Current action and preconditions to check: trajectory_clear

Your task: For each precondition in the list above, predict whether it will hold at this action.

Consider the current scene as observed from the mobile robot's camera, and analyze the predicted future states of all dynamic agents (e.g., people, animals, vehicles, or any moving entities) within the NEXT SECOND.

IMPORTANT: Only answer "very likely" if you are absolutely certain—based on strong, clear evidence—that a dynamic agent will violate the precondition in the predicted future state. Do NOT answer "very likely" for unlikely, ambiguous, or low-probability risks.

Ask yourself for each precondition: Is there a high probability, with clear and convincing evidence, that the predicted future states of any dynamic agent will interfere with the predicted future state of the currently executing action within the NEXT SECOND, causing that precondition to fail?

Assess the risk level based on these predictions. Use "likely" or "very likely" if motions create a clear risk of interference.

Use "neutral" or "improbable" if agents are nearby but their predicted paths are clearly diverging or non-conflicting.

Failure Risk Categories: "very improbable", "improbable", "neutral", "likely", "very likely"

Answer Format: Output ONLY the probability_of_failure value from these categories: "very improbable", "improbable", "neutral", "likely", "very likely"

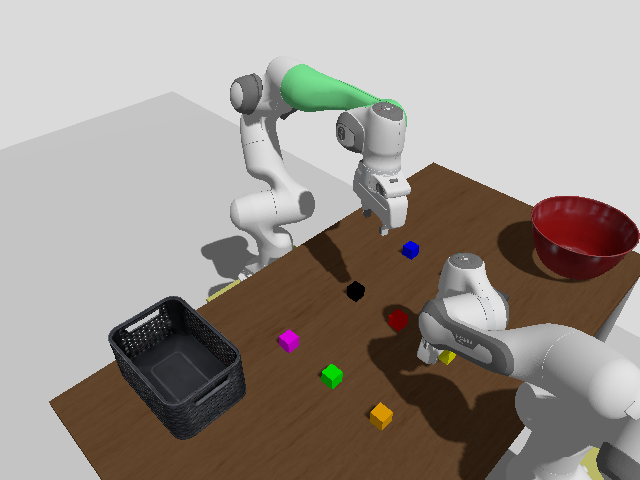

Answer: very improbable